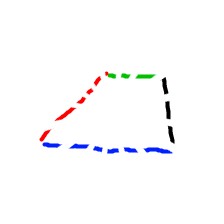
Shape: trapezoid